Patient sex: M
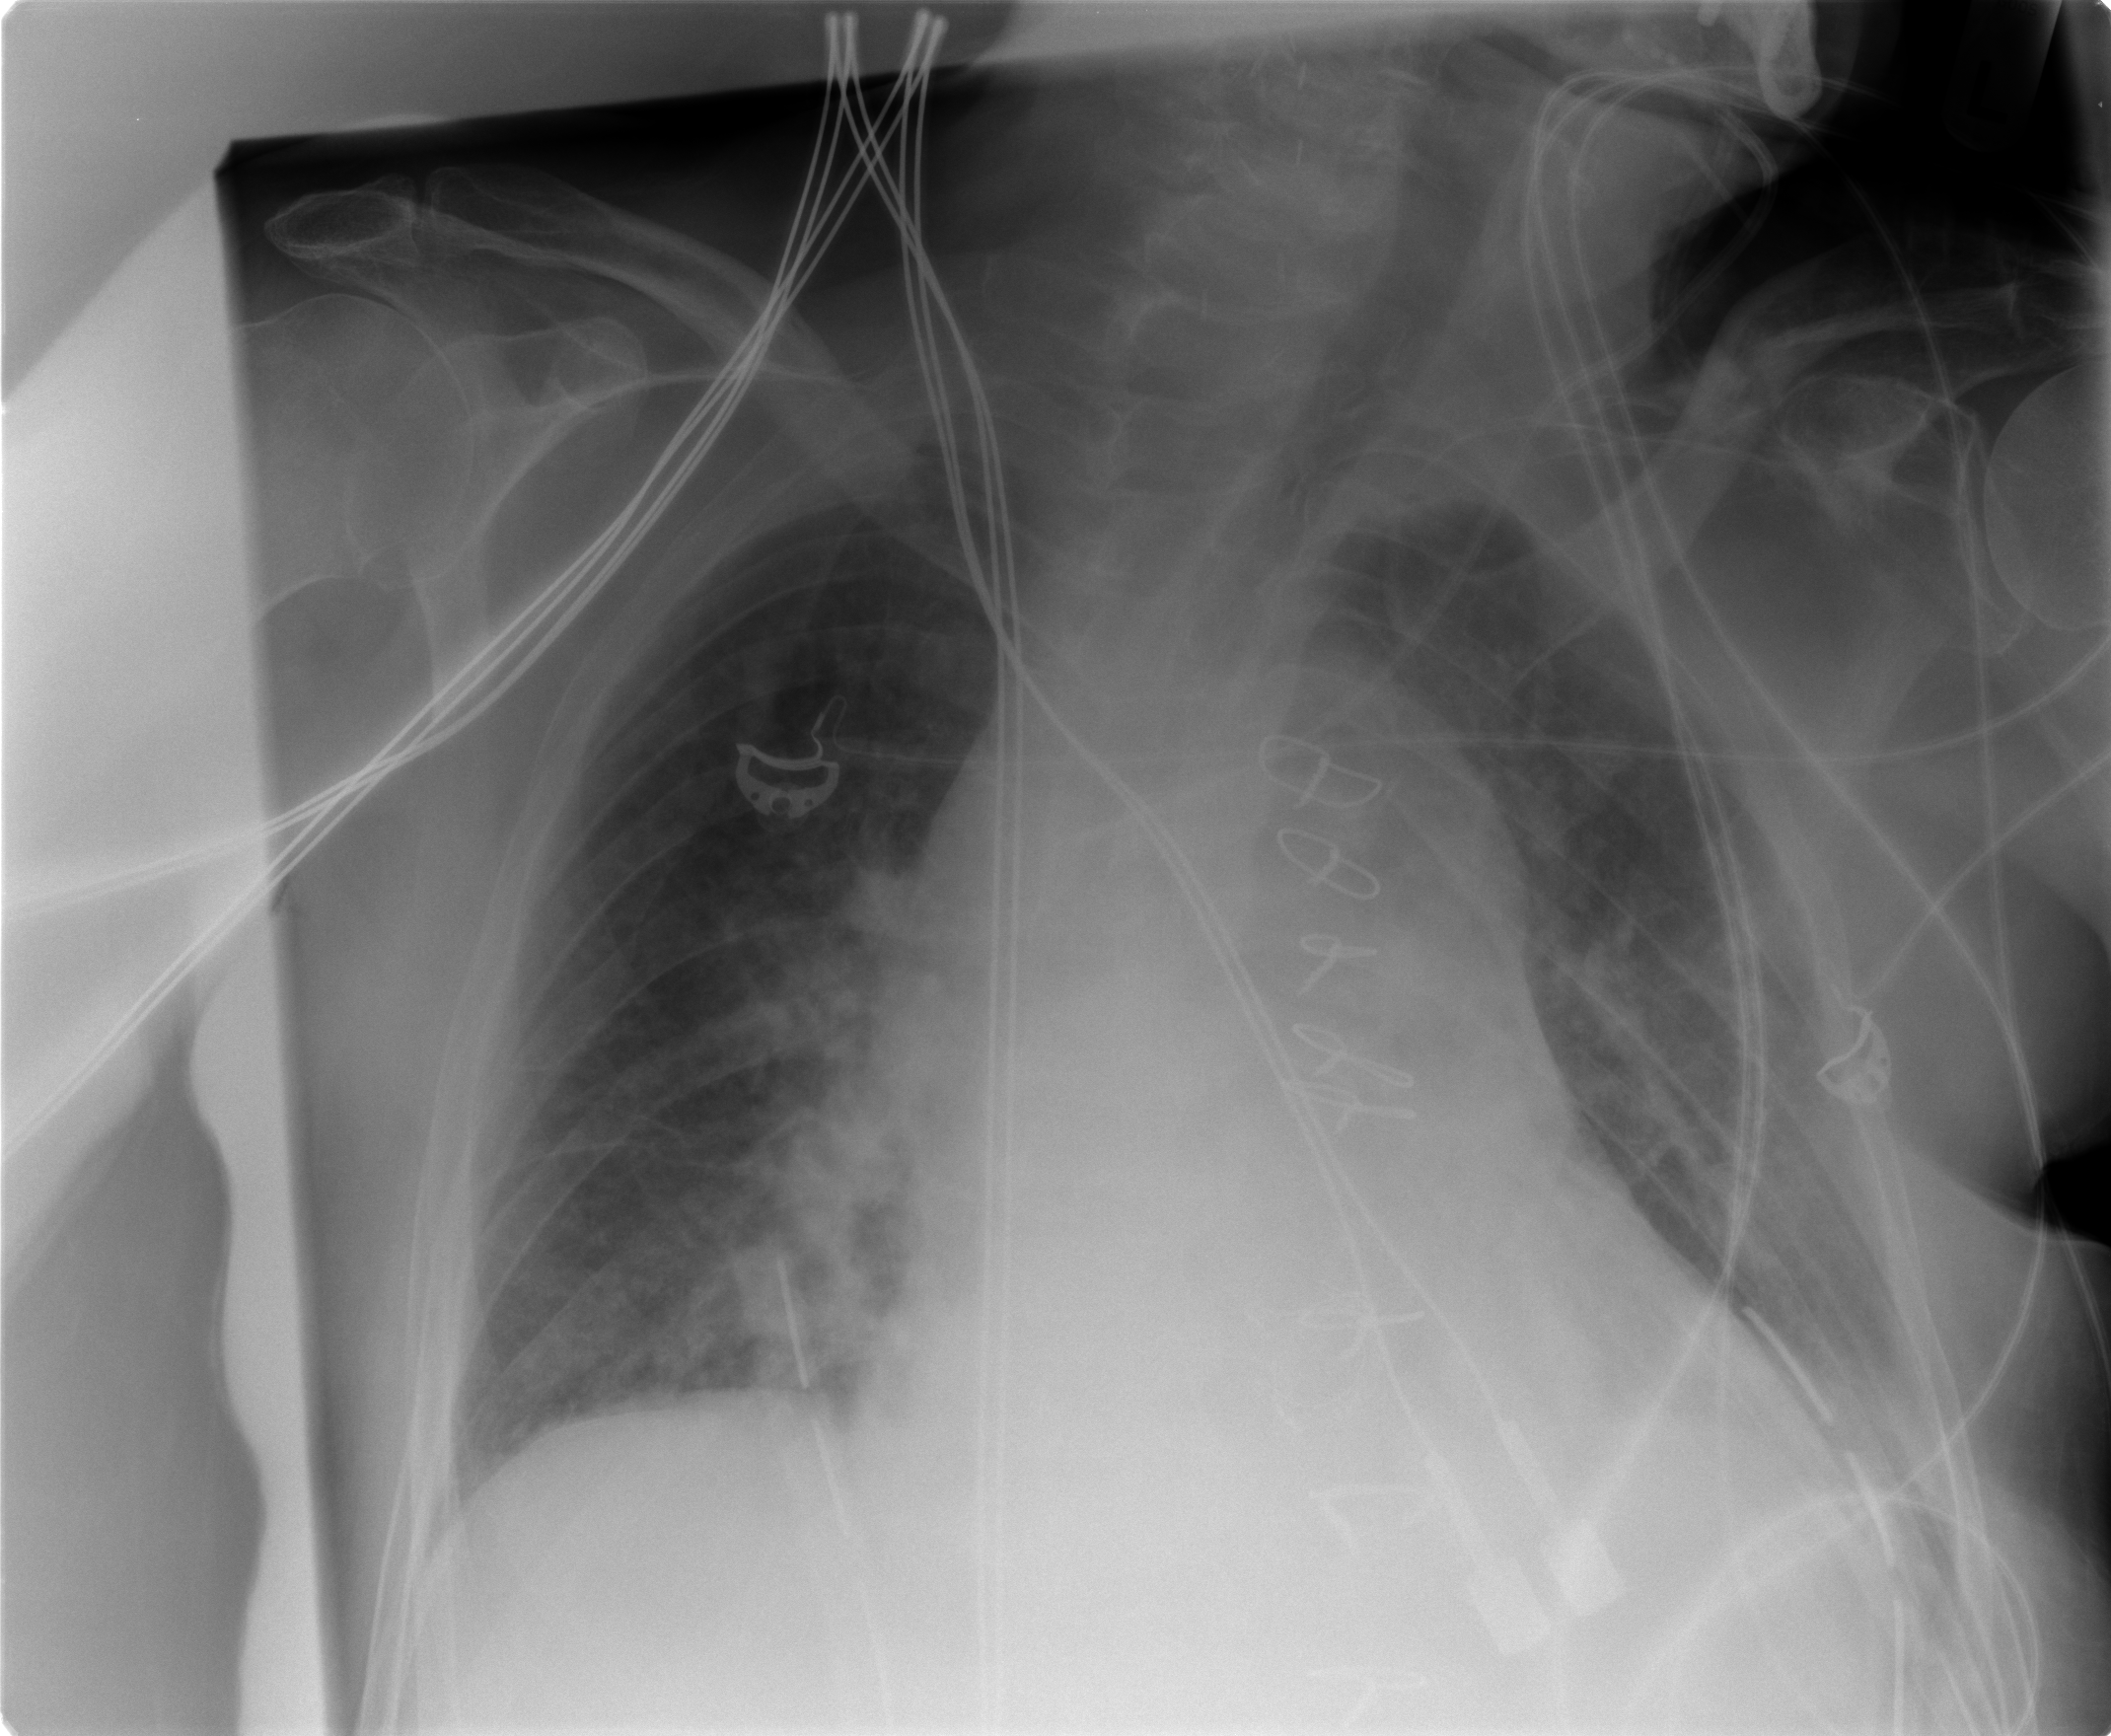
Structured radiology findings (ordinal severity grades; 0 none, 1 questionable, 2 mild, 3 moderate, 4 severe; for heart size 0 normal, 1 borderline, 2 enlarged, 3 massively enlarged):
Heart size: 2
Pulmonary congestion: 2
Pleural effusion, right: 0
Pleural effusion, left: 0
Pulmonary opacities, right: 0
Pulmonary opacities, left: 0
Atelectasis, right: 2
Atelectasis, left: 2